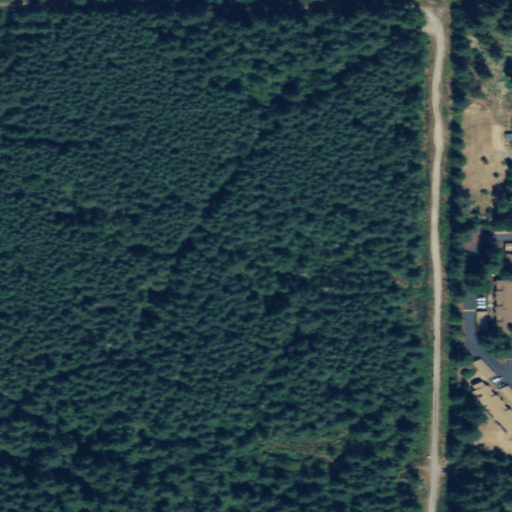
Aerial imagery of mountain in Washington named Kay Hill containing evergreen forest, mixed forest, low intensity development, open development, medium intensity development, shrub, and open water